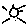
Label: sun